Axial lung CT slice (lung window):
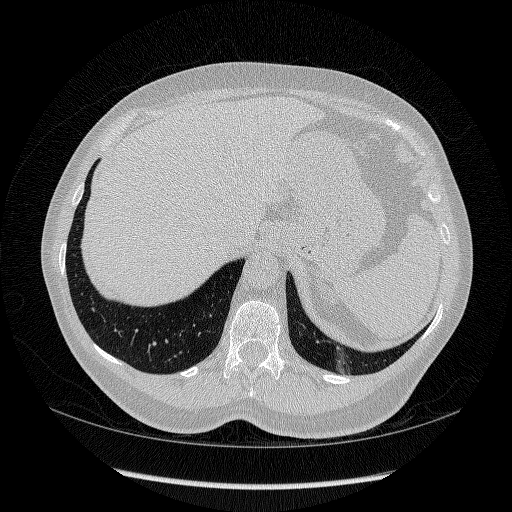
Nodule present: no